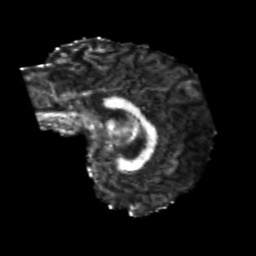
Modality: FA
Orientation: sagittal
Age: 23
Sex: female
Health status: healthy
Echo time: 0.074 s